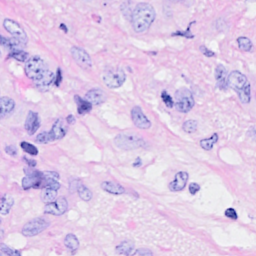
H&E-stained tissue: Breast